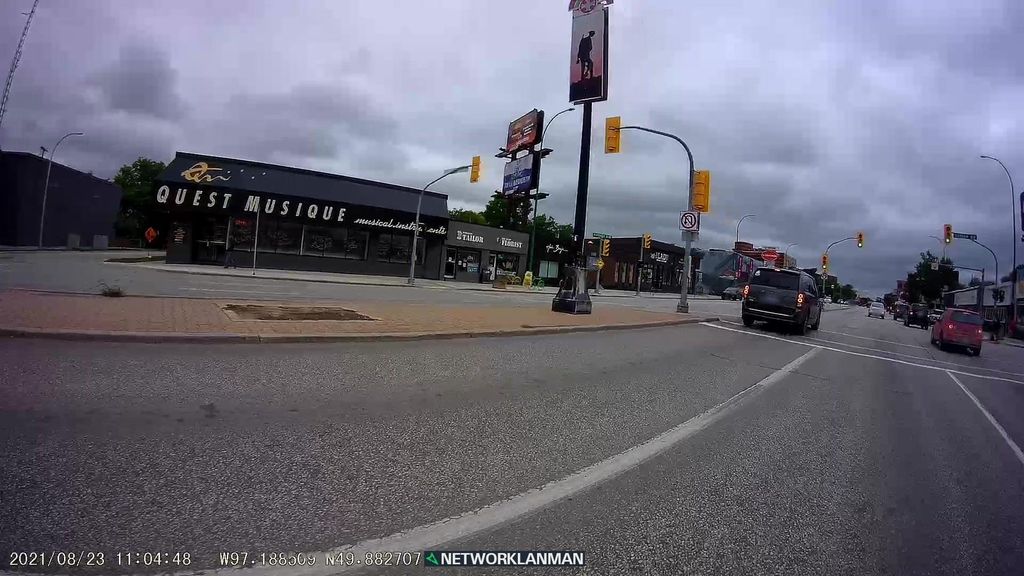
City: winnipeg